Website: apple
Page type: cart
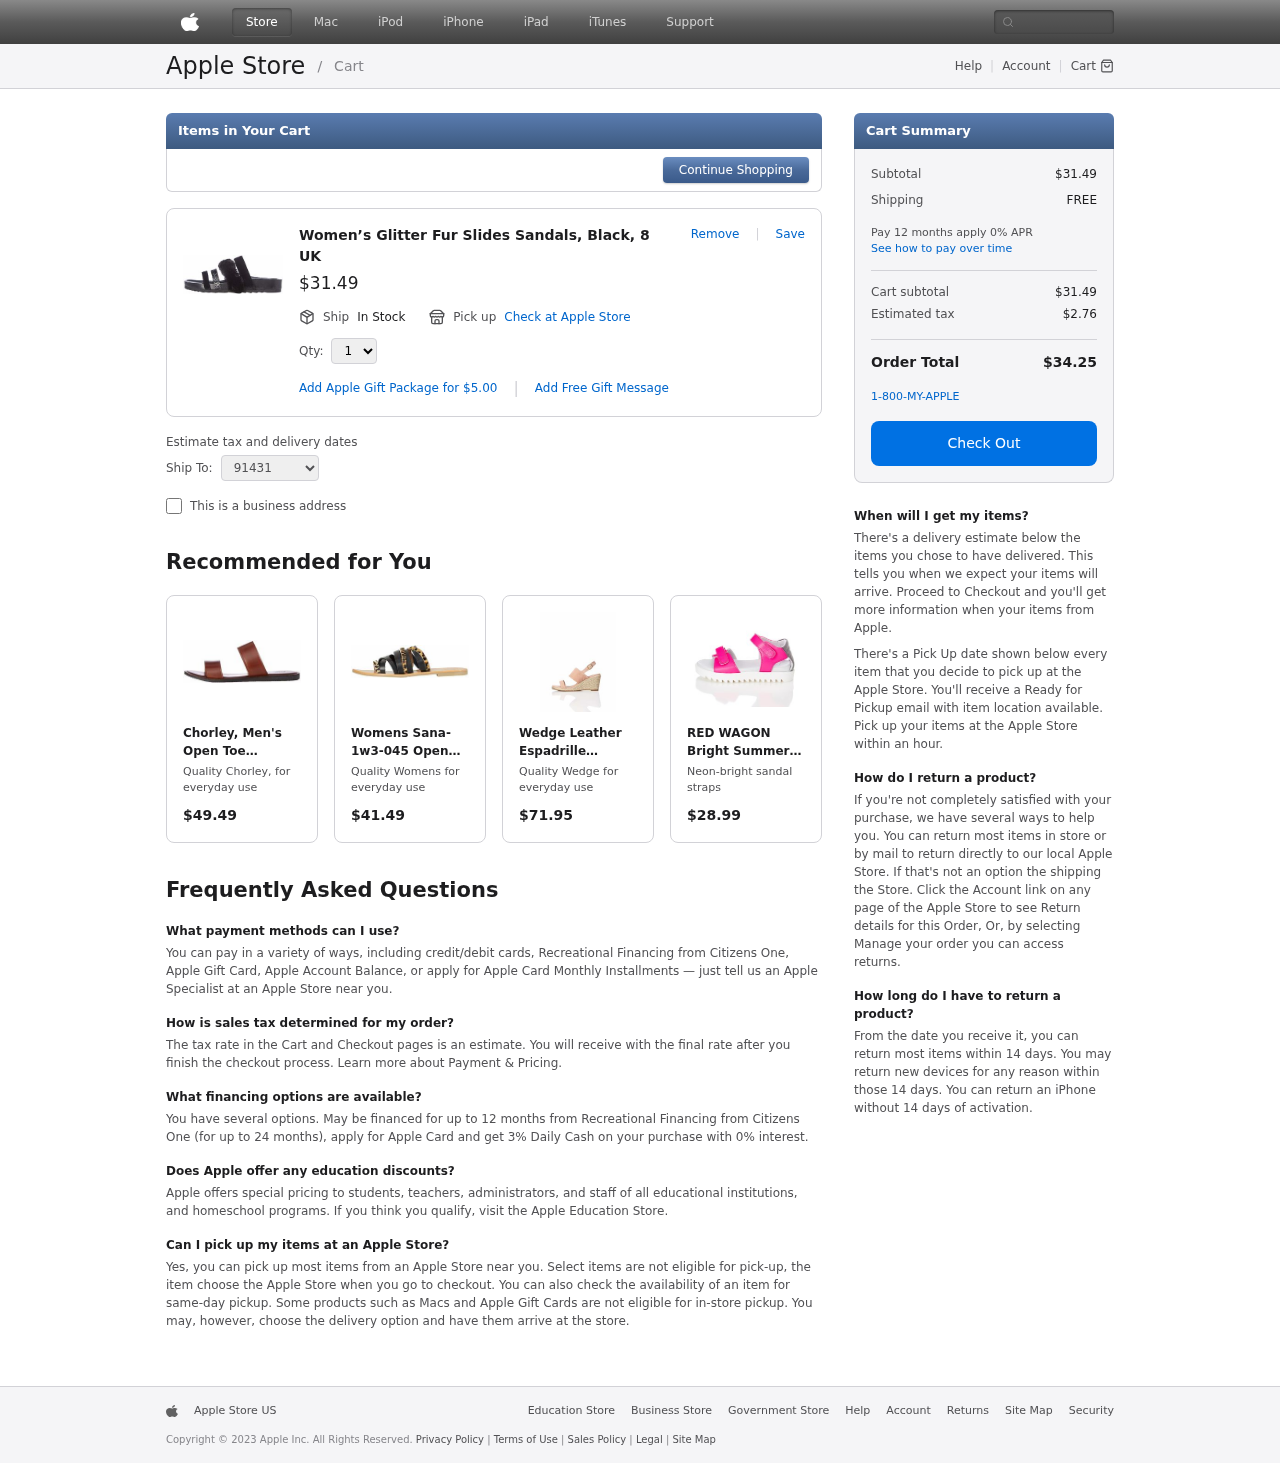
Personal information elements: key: PII_POSTCODE
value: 91431
Product elements: key: PRODUCT1_NAME
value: Women’s Glitter Fur Slides Sandals, Black, 8 UK
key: PRODUCT1_PRICE
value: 31.49
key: PRODUCT1_QUANTITY
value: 1
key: PRODUCT2_DESC
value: Quality Chorley, for everyday use
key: PRODUCT2_NAME
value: Chorley, Men's Open Toe Sandals
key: PRODUCT2_PRICE
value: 49.49
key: PRODUCT3_DESC
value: Quality Womens for everyday use
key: PRODUCT3_NAME
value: Womens Sana-1w3-045 Open Toe Sandals
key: PRODUCT3_PRICE
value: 41.49
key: PRODUCT4_DESC
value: Quality Wedge for everyday use
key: PRODUCT4_NAME
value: Wedge Leather Espadrille Women's Peeptoe Sandals
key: PRODUCT4_PRICE
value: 71.95
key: PRODUCT5_DESC
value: Neon-bright sandal straps
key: PRODUCT5_NAME
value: RED WAGON Bright Summer Velcro Strap, Girls’ Ankle Strap Sandals
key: PRODUCT5_PRICE
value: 28.99
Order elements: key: ORDER_SUBTOTAL
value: $31.49
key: ORDER_SHIPPING_COST
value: FREE
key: ORDER_SUBTOTAL2
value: $31.49
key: ORDER_TAX
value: $2.76
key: ORDER_TOTAL
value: $34.25